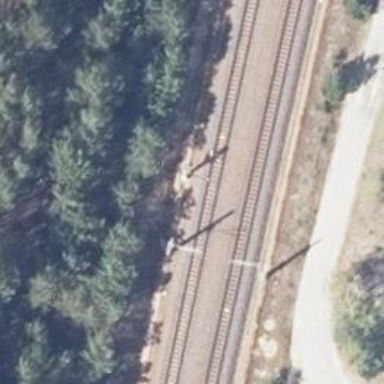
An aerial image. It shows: Railway signal with block marker for train protection.